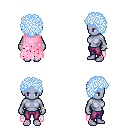
a pixel art fantasy rpg character, female body template, dark elf, purple skin, pink tattered cape, magenta pants, white cyan curly afro hairstyle, bracelets, four views (front, back, left, right), 2x2 character sprite sheet, small pixel art, hard edges, no anti-aliasing